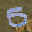
Label: 5